Field crop: tomato
Growth stage: 2
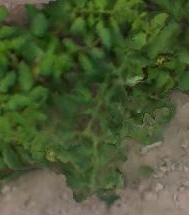
Species: tomato